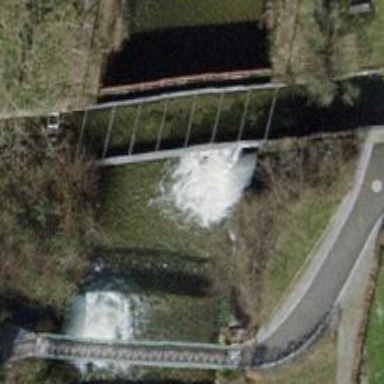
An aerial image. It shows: Drain waterway.